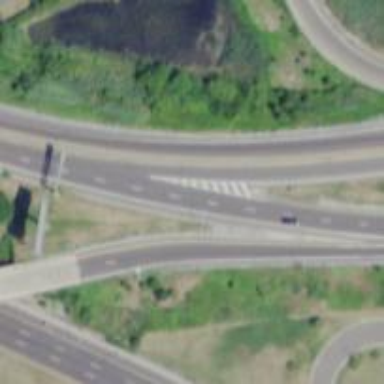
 identified as Urban Freeway/Expressway under the HFCS category."